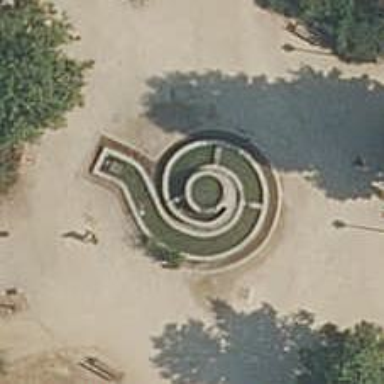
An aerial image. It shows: Beautiful fountain.